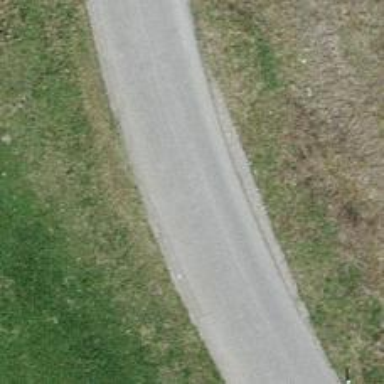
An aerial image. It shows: Well-maintained track road of grade 1.